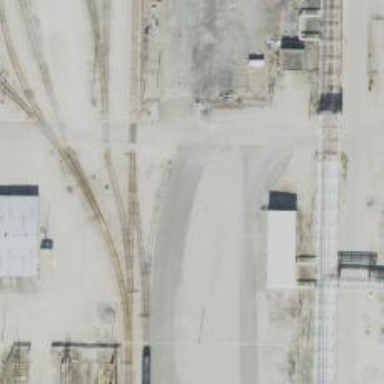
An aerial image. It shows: Railway spur service.